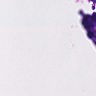
Metastatic tissue present: no